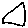
Label: triangle